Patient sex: F
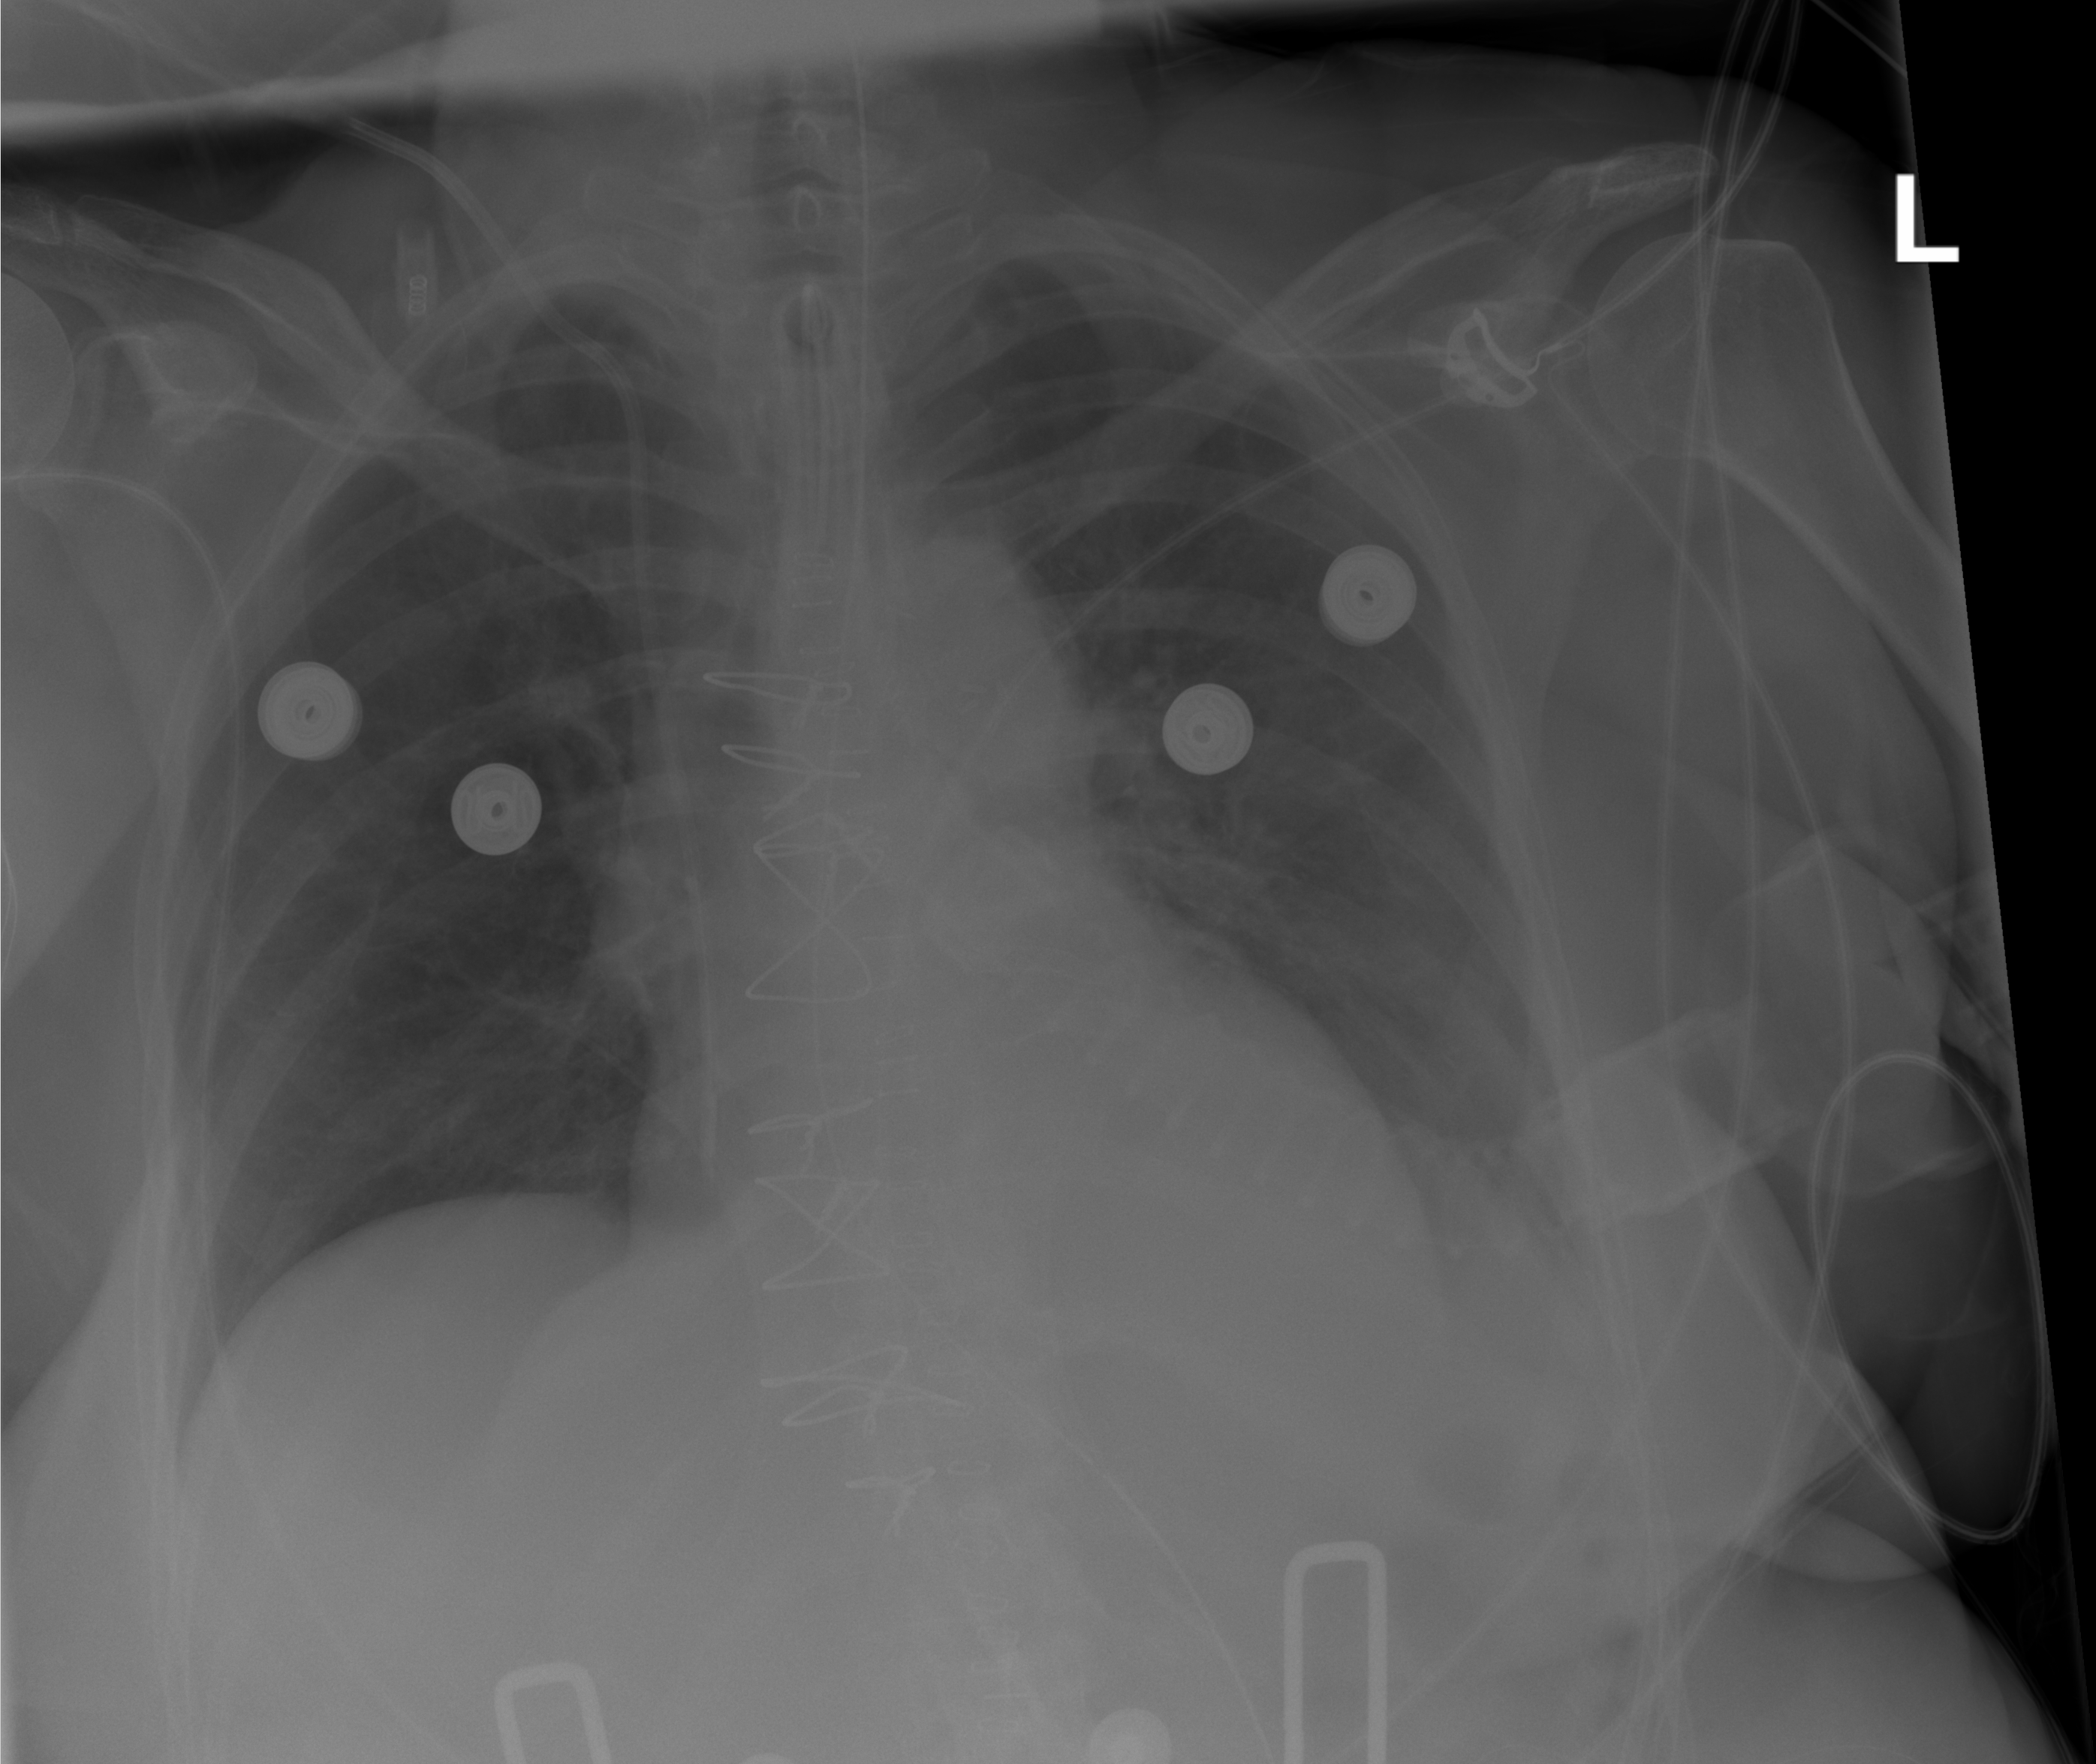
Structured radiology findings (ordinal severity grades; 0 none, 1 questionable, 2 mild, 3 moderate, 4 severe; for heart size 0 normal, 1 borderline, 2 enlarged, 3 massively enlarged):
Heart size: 2
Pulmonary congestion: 2
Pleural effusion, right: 0
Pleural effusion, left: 1
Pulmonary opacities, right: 0
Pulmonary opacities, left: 0
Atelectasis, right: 0
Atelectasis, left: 2